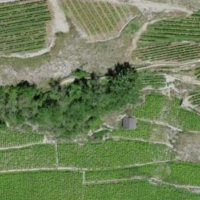
EUNIS habitat code: 40
Species observed at this site:
Euphorbia cyparissias
Hippocrepis emerus